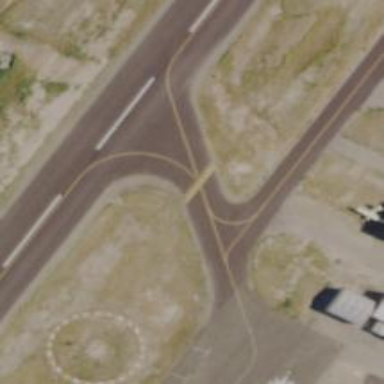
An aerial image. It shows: Image of taxiway at airport.